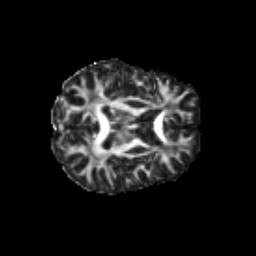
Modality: FA
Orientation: axial
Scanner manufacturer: siemens
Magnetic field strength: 3 T
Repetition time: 9.2 s
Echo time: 0.084 s